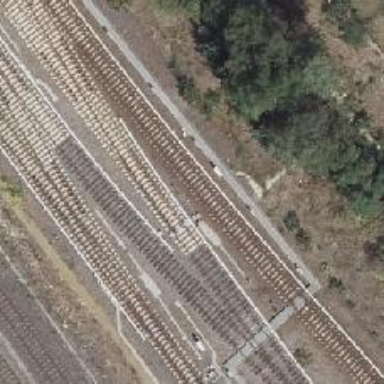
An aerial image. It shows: Yard used for service maintenance of electrified light rail railway.